Interaction volume radius: 5 \u00c5
Interaction volume height: 30 \u00c5
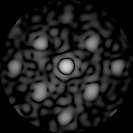
Disorder parameter: 0.3466